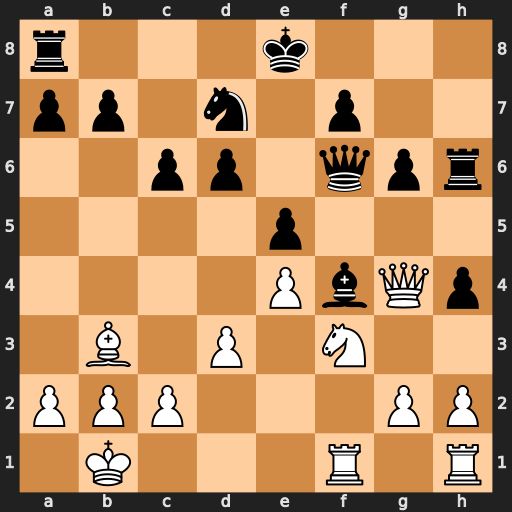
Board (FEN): r3k3/pp1n1p2/2pp1qpr/4p3/4PbQp/1B1P1N2/PPP3PP/1K3R1R
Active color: w
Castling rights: q
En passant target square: -
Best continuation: g3 hxg3 hxg3 Rxh1 Rxh1